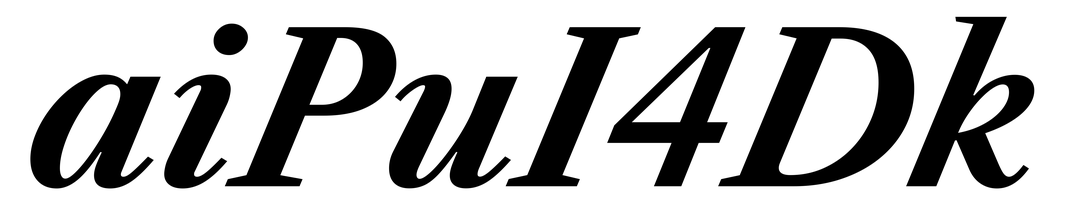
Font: LibreCaslonText-Italic_Bold_Italic